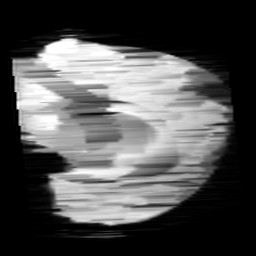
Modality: minIP
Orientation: sagittal
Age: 9
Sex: female
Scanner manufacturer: siemens
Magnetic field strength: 3 T
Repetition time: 0.027 s
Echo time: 0.02 s